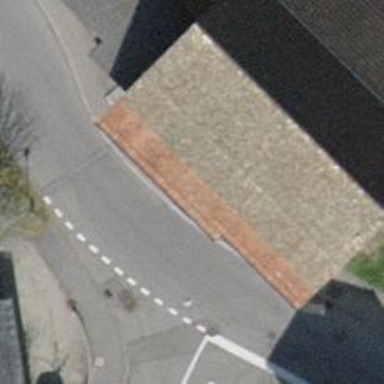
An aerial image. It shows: Post box.